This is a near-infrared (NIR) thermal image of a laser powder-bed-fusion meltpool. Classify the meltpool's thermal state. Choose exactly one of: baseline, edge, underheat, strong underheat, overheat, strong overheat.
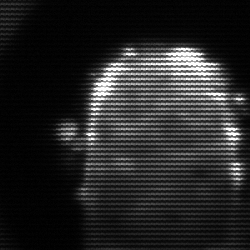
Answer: baseline